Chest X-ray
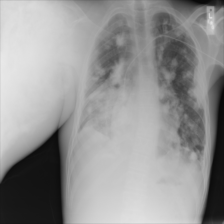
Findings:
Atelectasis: negative
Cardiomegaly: negative
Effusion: positive
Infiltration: negative
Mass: negative
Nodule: positive
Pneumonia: negative
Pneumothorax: negative
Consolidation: negative
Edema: negative
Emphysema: negative
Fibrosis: negative
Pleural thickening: negative
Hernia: negative